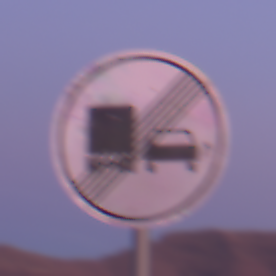
Verkehrszeichen: EndeUeberholverbotKraftfahrzeuge
Umgebung: Outdoor, Nature
Tageszeit: Dawn
Wetter: PartlyCloudy
Licht: Natural
Jahreszeit: NotSpecified
Kontrast: MediumContrast